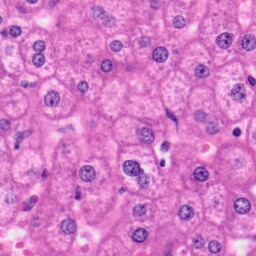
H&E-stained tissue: Liver